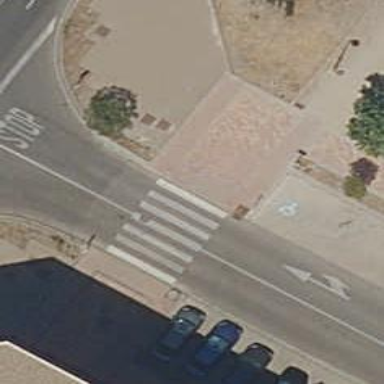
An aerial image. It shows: Zebra crossing on the road.